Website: macys
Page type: billing-address
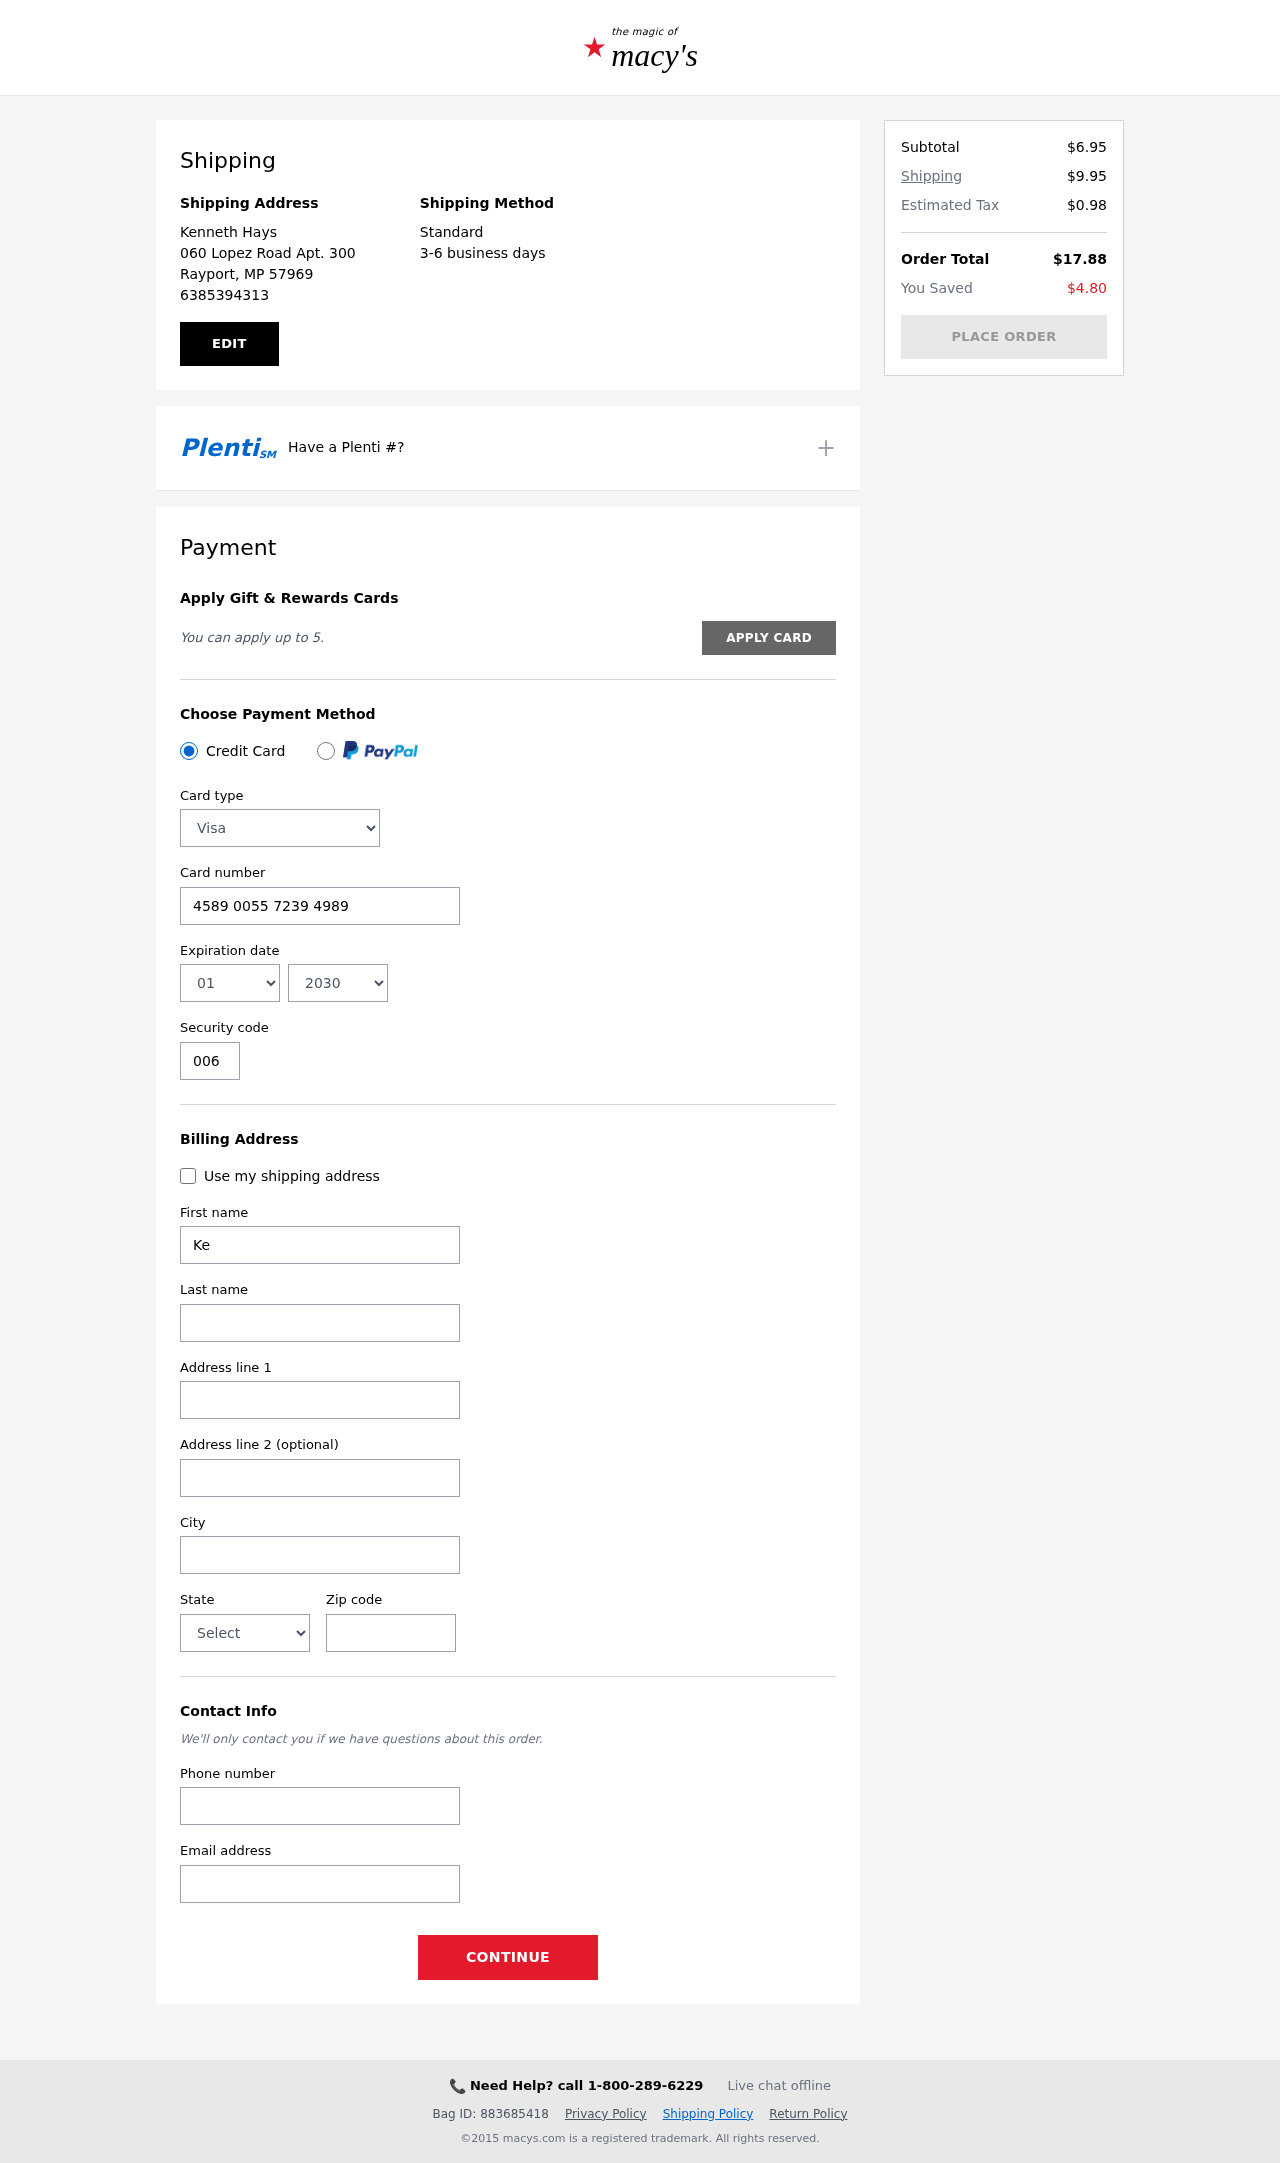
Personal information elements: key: PII_CARD_CVV
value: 006
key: PII_CARD_EXPIRY_MONTH
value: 01
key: PII_CARD_EXPIRY_YEAR
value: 30
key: PII_CARD_NUMBER
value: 4589 0055 7239 4989
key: PII_CARD_TYPE
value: Visa
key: PII_CITY
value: Rayport
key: PII_CITY_STATE_ZIP
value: Rayport, MP 57969
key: PII_EMAIL
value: khays@yahoo.com
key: PII_FIRSTNAME
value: Kenneth
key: PII_FULLNAME
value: Kenneth Hays
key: PII_LASTNAME
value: Hays
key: PII_PHONE
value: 6385394313
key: PII_POSTCODE
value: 57969
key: PII_STATE
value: MP
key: PII_STREET
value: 060 Lopez Road Apt. 300
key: PII_STREET2
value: Apt. 644
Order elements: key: ORDER_SUBTOTAL
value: $6.95
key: ORDER_SHIPPING_COST
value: $9.95
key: ORDER_TAX
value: $0.98
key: ORDER_TOTAL
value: $17.88
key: ORDER_SAVINGS
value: $4.80